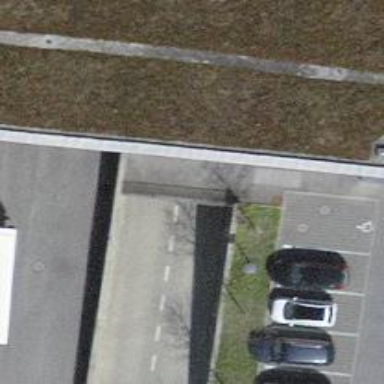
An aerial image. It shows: Parking entrance.